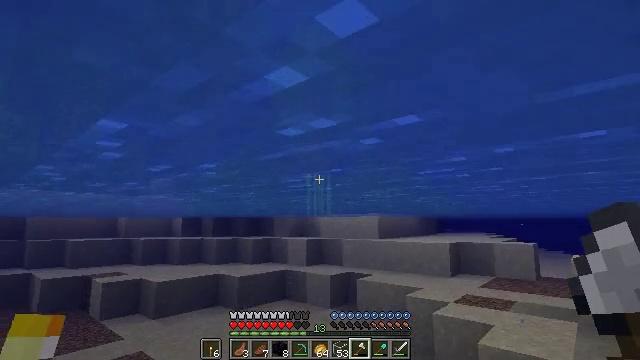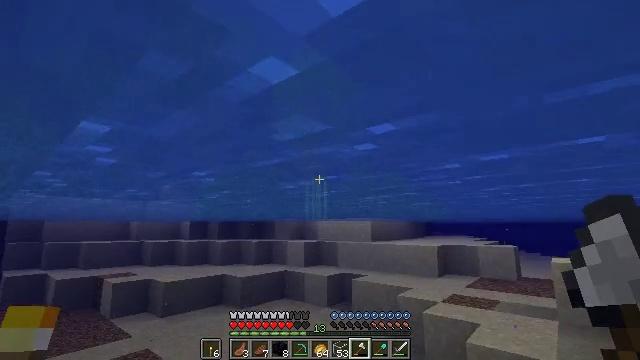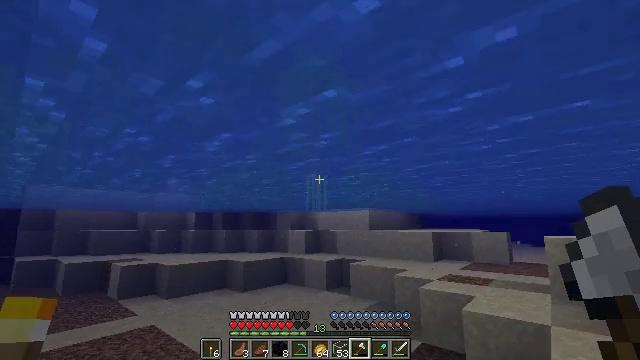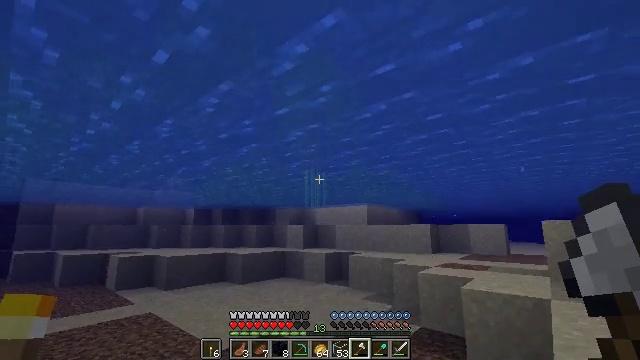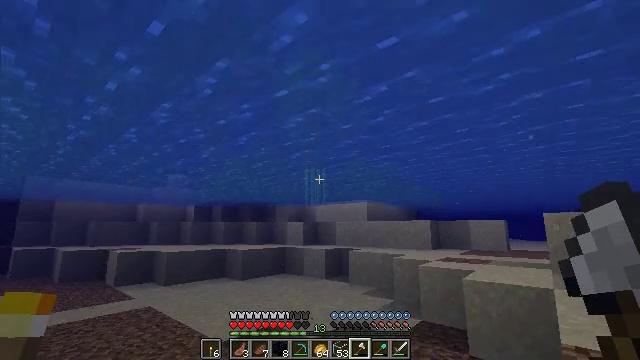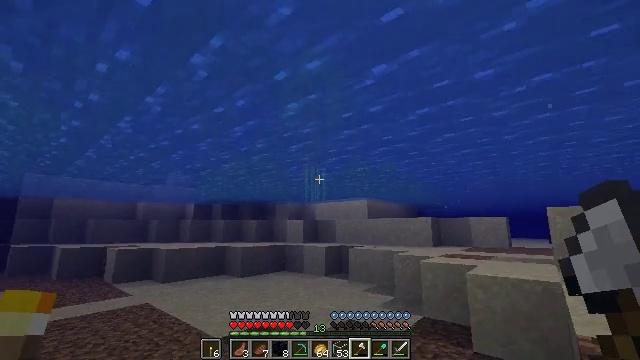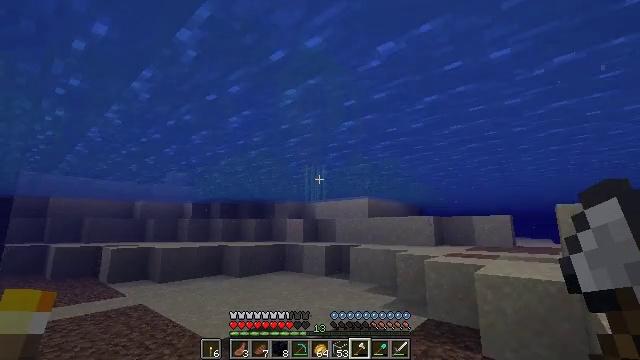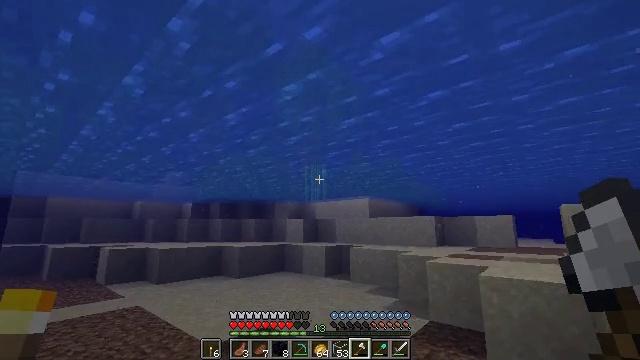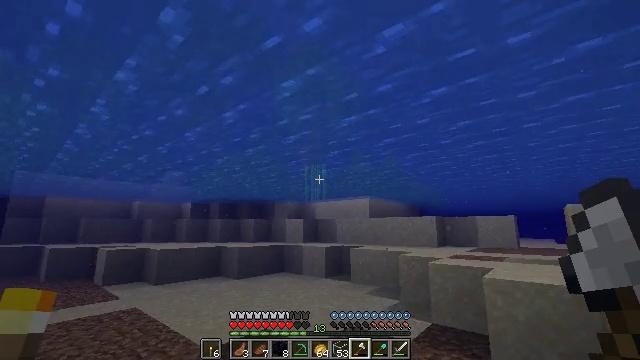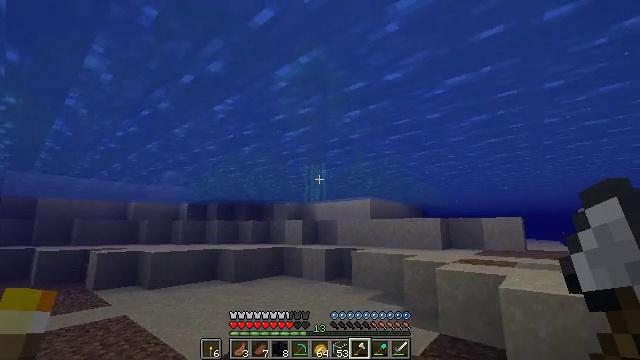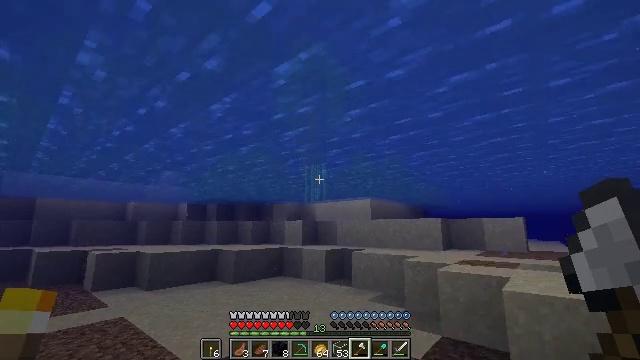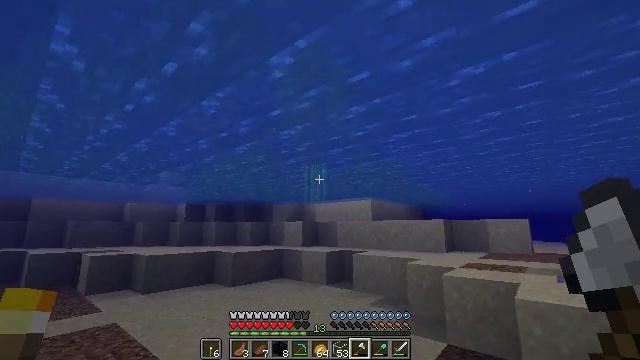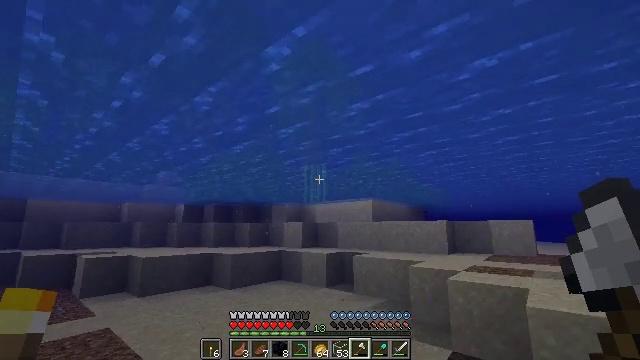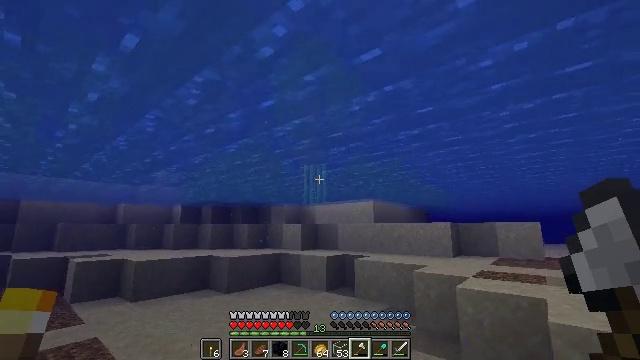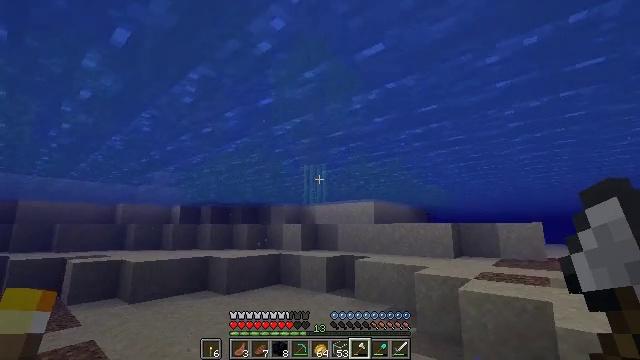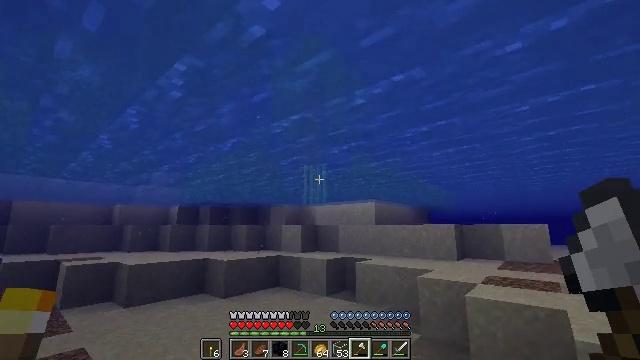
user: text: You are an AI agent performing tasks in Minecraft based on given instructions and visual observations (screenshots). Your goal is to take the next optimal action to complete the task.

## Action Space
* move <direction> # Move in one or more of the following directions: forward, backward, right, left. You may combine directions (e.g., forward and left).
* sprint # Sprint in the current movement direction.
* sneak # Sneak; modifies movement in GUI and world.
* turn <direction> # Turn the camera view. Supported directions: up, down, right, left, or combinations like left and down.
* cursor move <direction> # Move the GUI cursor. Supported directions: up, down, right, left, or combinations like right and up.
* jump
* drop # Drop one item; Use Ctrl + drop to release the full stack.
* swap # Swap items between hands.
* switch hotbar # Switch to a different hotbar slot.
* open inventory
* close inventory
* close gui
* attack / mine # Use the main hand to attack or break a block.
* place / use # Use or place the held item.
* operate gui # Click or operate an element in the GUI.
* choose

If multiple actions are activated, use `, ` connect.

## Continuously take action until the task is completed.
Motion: motion action
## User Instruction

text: Collect sugar cane near water sources.
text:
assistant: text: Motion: move forward, sprint, turn up
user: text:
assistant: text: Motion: move forward, sprint
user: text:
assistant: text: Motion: move forward
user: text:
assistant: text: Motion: move forward
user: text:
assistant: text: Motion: move forward
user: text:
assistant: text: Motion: move forward, sprint
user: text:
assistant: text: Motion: move forward, sprint
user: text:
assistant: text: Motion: move forward, sprint
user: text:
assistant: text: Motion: move forward, sprint
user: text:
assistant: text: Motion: move forward, sprint
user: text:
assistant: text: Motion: move forward
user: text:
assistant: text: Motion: move forward
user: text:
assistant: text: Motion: move forward
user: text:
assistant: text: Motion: move forward, sprint
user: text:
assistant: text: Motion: move forward, sprint
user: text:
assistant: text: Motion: move forward, sprint
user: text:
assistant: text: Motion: move forward, sprint
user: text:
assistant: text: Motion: move forward, sprint
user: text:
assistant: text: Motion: move forward
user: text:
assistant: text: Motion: move forward
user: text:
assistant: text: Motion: move forward
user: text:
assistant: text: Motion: move forward
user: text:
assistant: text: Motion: move forward, sprint
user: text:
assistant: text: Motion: move forward, sprint
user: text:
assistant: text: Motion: move forward, sprint
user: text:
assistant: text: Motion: move forward, sprint
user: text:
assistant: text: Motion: move forward
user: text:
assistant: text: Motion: move forward
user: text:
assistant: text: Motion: move forward
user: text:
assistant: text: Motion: move forward, sprint